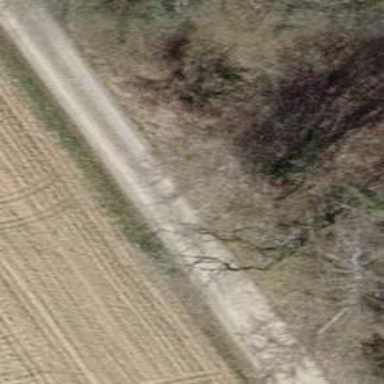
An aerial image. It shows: Track with compacted grade2 surface.